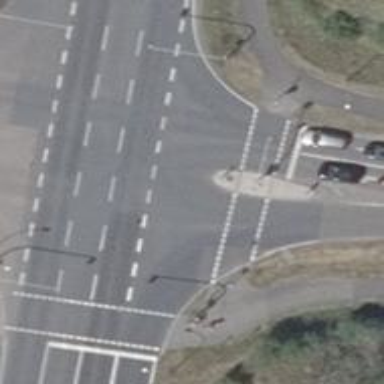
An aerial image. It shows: Road with "give way" sign.